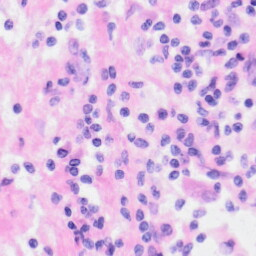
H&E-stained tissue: Kidney